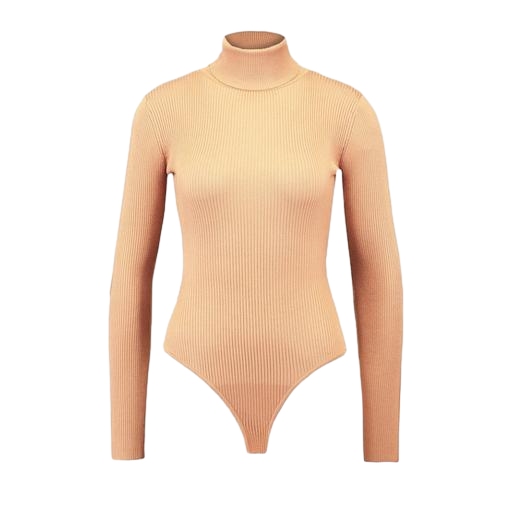
high-neck ribbed-jersey t-shirt, high-neck top, beige colored long sleeve, white background